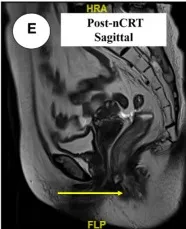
The typical images of anal adenocarcinoma before and after nCRT in three dimensions. The lesions were marked in yellow arrow. Represent the sagittal and DWI lesions after nCRT. NCRT, neoadjuvant chemoradiotherapy; DWI, Diffusion weighted imaging; TRG, Tumor regression grade.
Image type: radiology (mri)